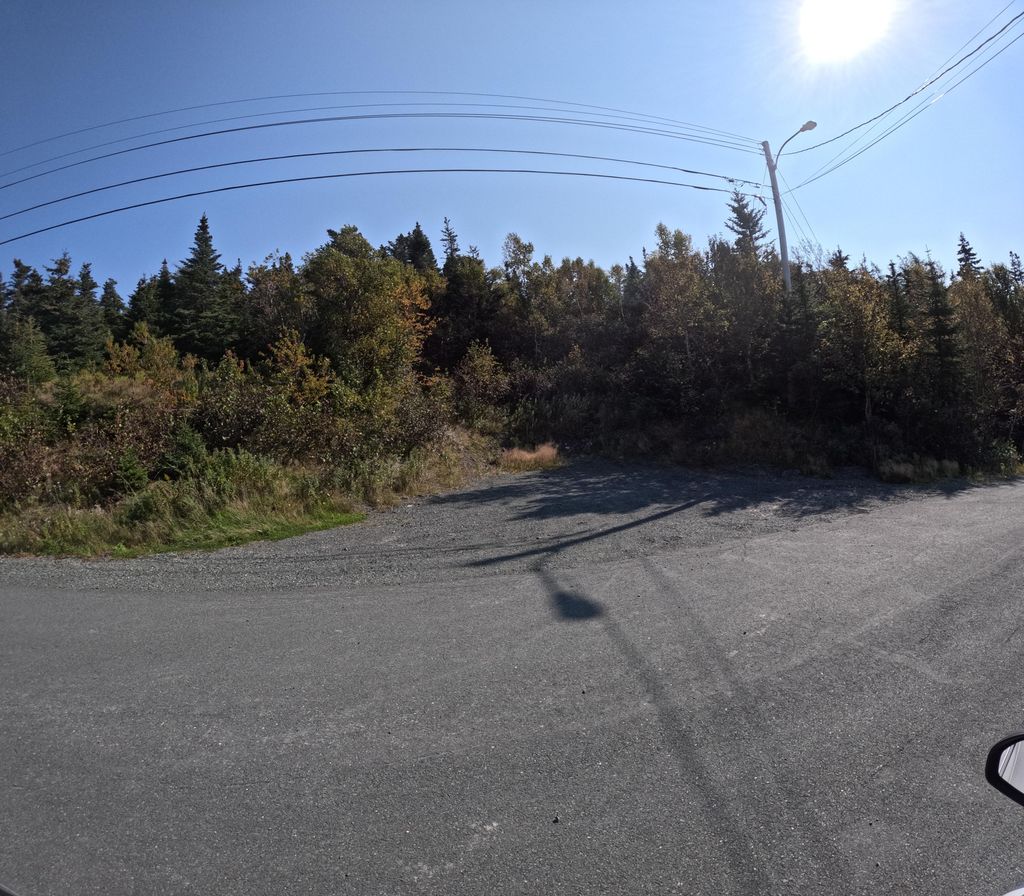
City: st_johns